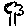
Label: tree